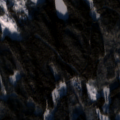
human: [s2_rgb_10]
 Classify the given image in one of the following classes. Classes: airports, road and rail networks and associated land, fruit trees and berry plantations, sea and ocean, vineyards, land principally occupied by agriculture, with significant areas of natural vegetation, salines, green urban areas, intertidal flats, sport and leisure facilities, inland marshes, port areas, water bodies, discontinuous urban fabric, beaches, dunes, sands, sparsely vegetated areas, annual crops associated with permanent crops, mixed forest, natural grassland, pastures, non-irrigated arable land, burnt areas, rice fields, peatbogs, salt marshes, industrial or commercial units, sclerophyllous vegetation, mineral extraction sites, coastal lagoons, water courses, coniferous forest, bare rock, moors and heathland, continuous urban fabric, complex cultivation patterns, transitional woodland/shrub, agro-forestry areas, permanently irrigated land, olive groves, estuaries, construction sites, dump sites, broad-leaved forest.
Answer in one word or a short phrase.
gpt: coniferous forest, mixed forest, water bodies